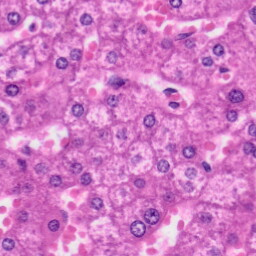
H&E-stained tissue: Liver